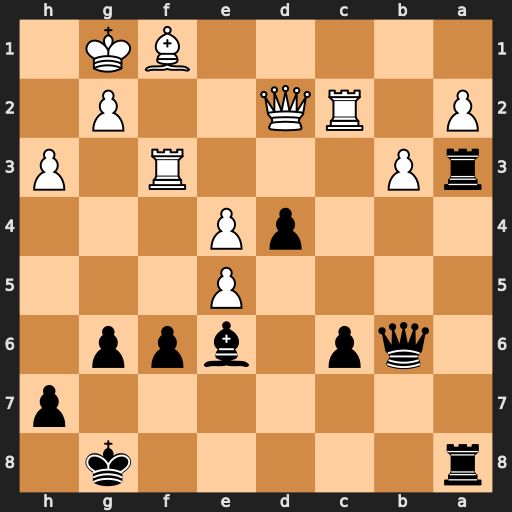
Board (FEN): r5k1/7p/1qp1bpp1/4P3/3pP3/rP3R1P/P1RQ2P1/5BK1
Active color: b
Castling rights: -
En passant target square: -
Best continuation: d3+ Qf2 dxc2 Qxb6 c1=Q